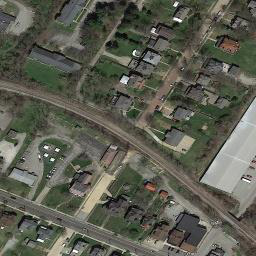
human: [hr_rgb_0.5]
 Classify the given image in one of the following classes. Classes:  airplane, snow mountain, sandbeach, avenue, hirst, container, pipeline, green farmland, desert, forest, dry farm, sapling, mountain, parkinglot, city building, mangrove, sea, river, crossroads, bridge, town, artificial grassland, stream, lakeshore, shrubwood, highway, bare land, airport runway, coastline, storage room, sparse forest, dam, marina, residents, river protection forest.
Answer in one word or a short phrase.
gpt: town